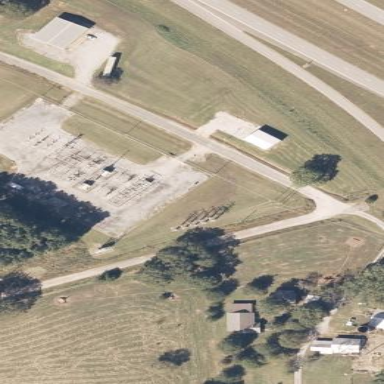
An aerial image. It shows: Distribution substation surrounded by fence.